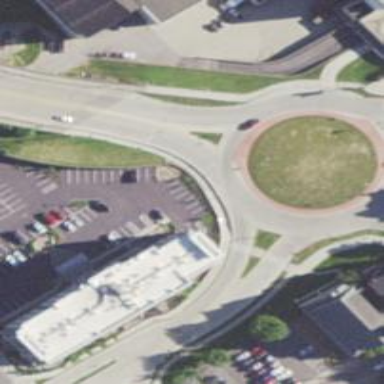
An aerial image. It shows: Primary highway intersecting roundabout.